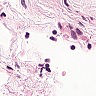
Metastatic tissue present: no